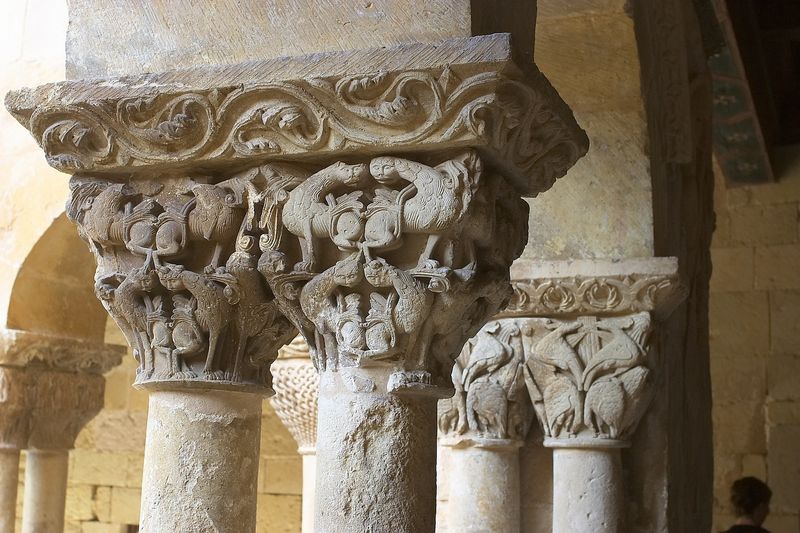
Titel: S. Domingo de Silos
Standort: Burgos (EU - E)
Schlagwörter: kopf, weiß, frankreich, hell, licht, marmor, säule, säulen, tiere, ornament, stein, vögel, kirche, sonne, pflanzen, rund, doppelsäule, ranken, relief, tag, figuren, rundbogen, romantik, symmetrie, verzierung, korb, stuck, plinthe, foto, antike, kloster, krallen, architrav, kapitelle, kapitell, photo, sandstein, wesen, mittelalter, fabelwesen, romanik, griechenland, tempel, museum, fantasie, phantasiewesen, kapitel, kreuzgang, abakus, doppel, romanisch, fabeltier, fabeltiere, chimären, korbkapitell, ornamt, elne, skulpturenkapitell